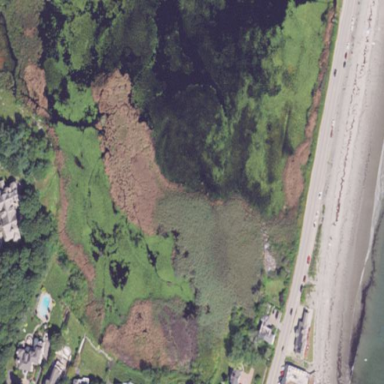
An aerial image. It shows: Marshy wetland area.